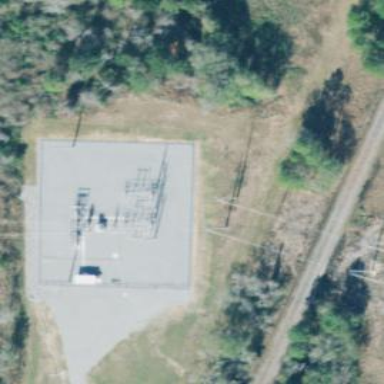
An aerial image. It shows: Industrial power substation surrounded by fence.